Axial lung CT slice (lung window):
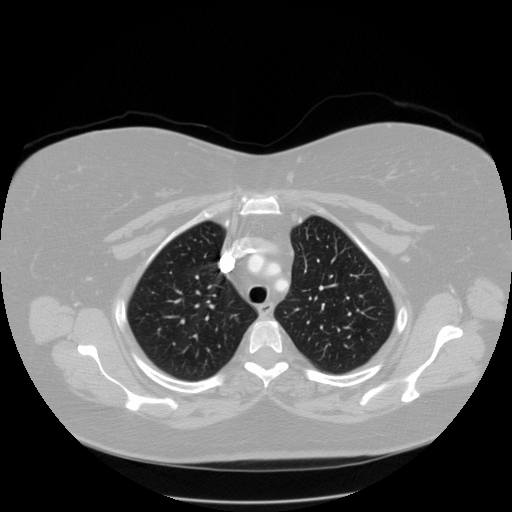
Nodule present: no